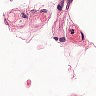
Metastatic tissue present: no